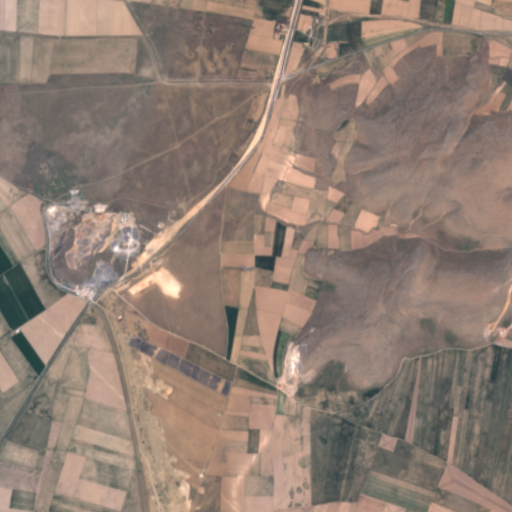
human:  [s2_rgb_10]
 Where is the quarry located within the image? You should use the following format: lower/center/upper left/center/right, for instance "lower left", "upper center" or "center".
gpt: The quarry is located in the center left of the image.
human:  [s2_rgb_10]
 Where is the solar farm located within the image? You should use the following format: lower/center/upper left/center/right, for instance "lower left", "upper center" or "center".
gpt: The solar farm is located in the lower left of the image.
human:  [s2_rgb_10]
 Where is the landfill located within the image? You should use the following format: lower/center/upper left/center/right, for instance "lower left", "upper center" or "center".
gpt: There is no landfill in the image.